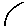
Label: line